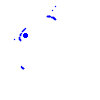
Particle: electron